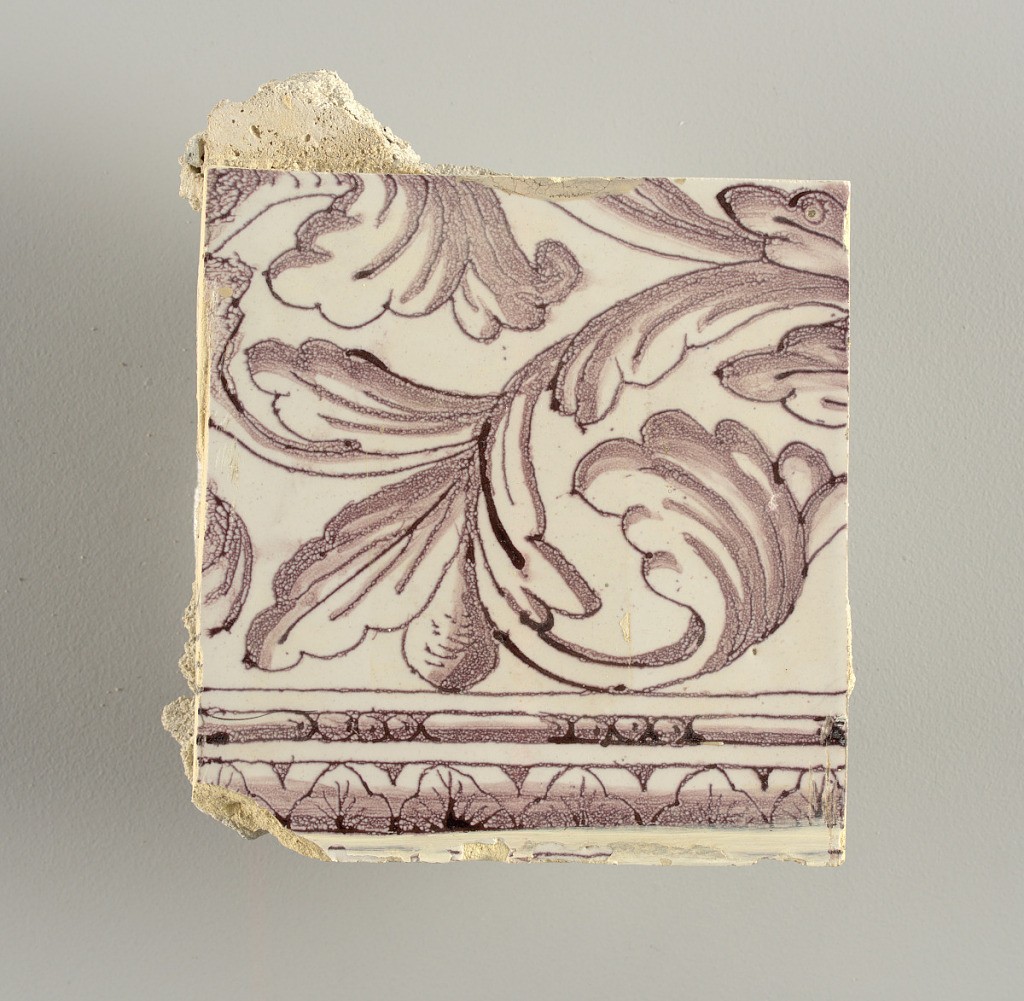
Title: Tile wall facing
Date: ca. 1725
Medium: Tin-glazed earthenware, underglaze
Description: Horizontal rectangle.  Thirty tiles wide and twenty-three tiles high with opening for fireplace eleven tiles wide and ten high.  Foliage arabesques disposed about three vertical axes from which are emphazised by urns at center and right, and at left by the figure of a standing woman carrying an infant on her arm and accompanied by two children.